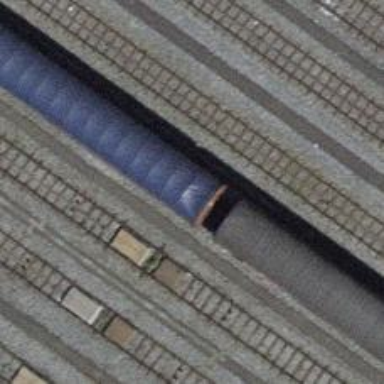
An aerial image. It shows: Railway yard used for servicing trains.